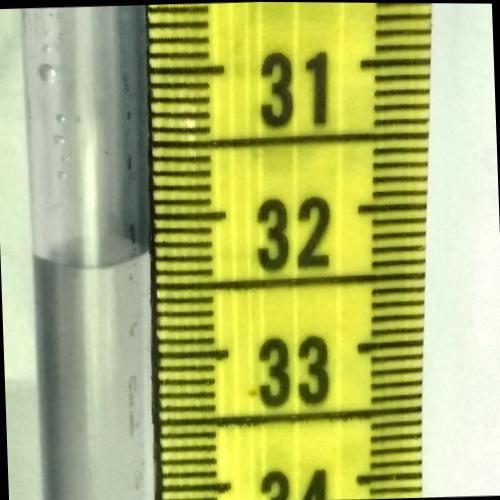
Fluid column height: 32.3 cm